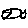
Label: fish